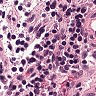
Metastatic tissue present: no